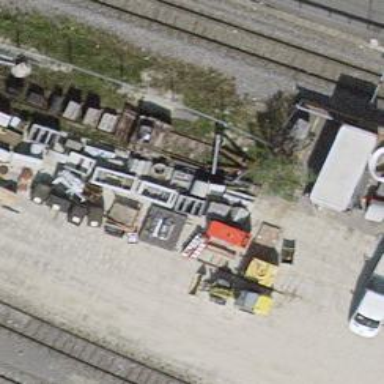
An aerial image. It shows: Railway buffer stop.